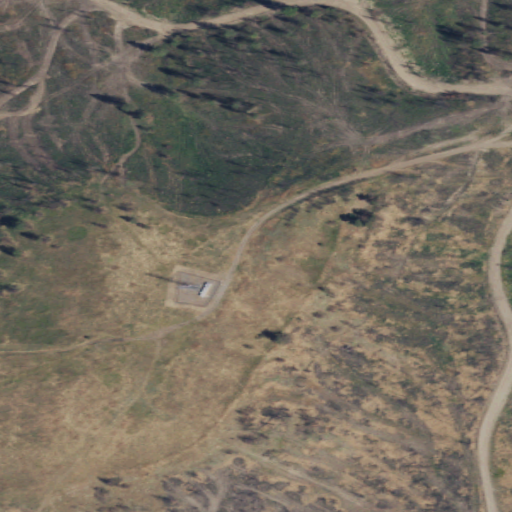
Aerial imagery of mountain in Washington named Little Baldy containing shrub, grassland, and evergreen forest